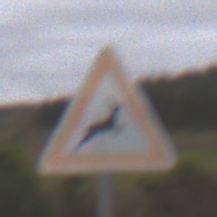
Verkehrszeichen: WildwechselLinks
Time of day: Midday
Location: Outdoor (Nature)
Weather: Overcast
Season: NotSpecified
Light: Natural